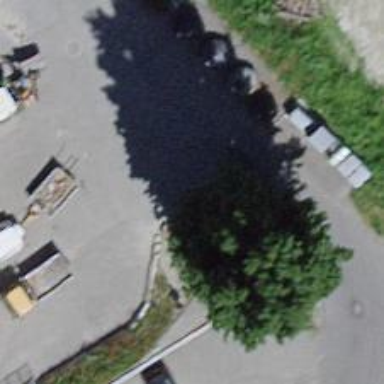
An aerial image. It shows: Recycling container at amenity designated for recycling.